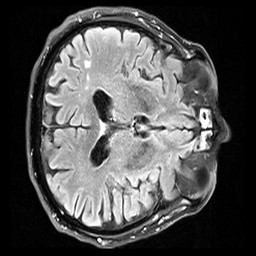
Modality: FLAIR
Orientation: axial
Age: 80
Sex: male
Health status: healthy
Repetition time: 12 s
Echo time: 0.095 s